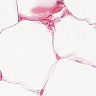
Metastatic tissue present: no